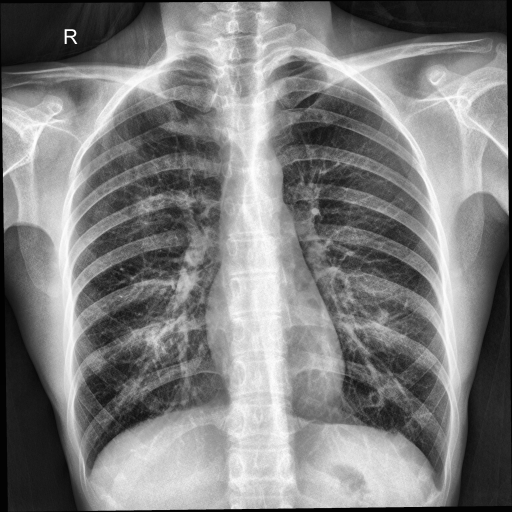
Finding: NORMAL